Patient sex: M
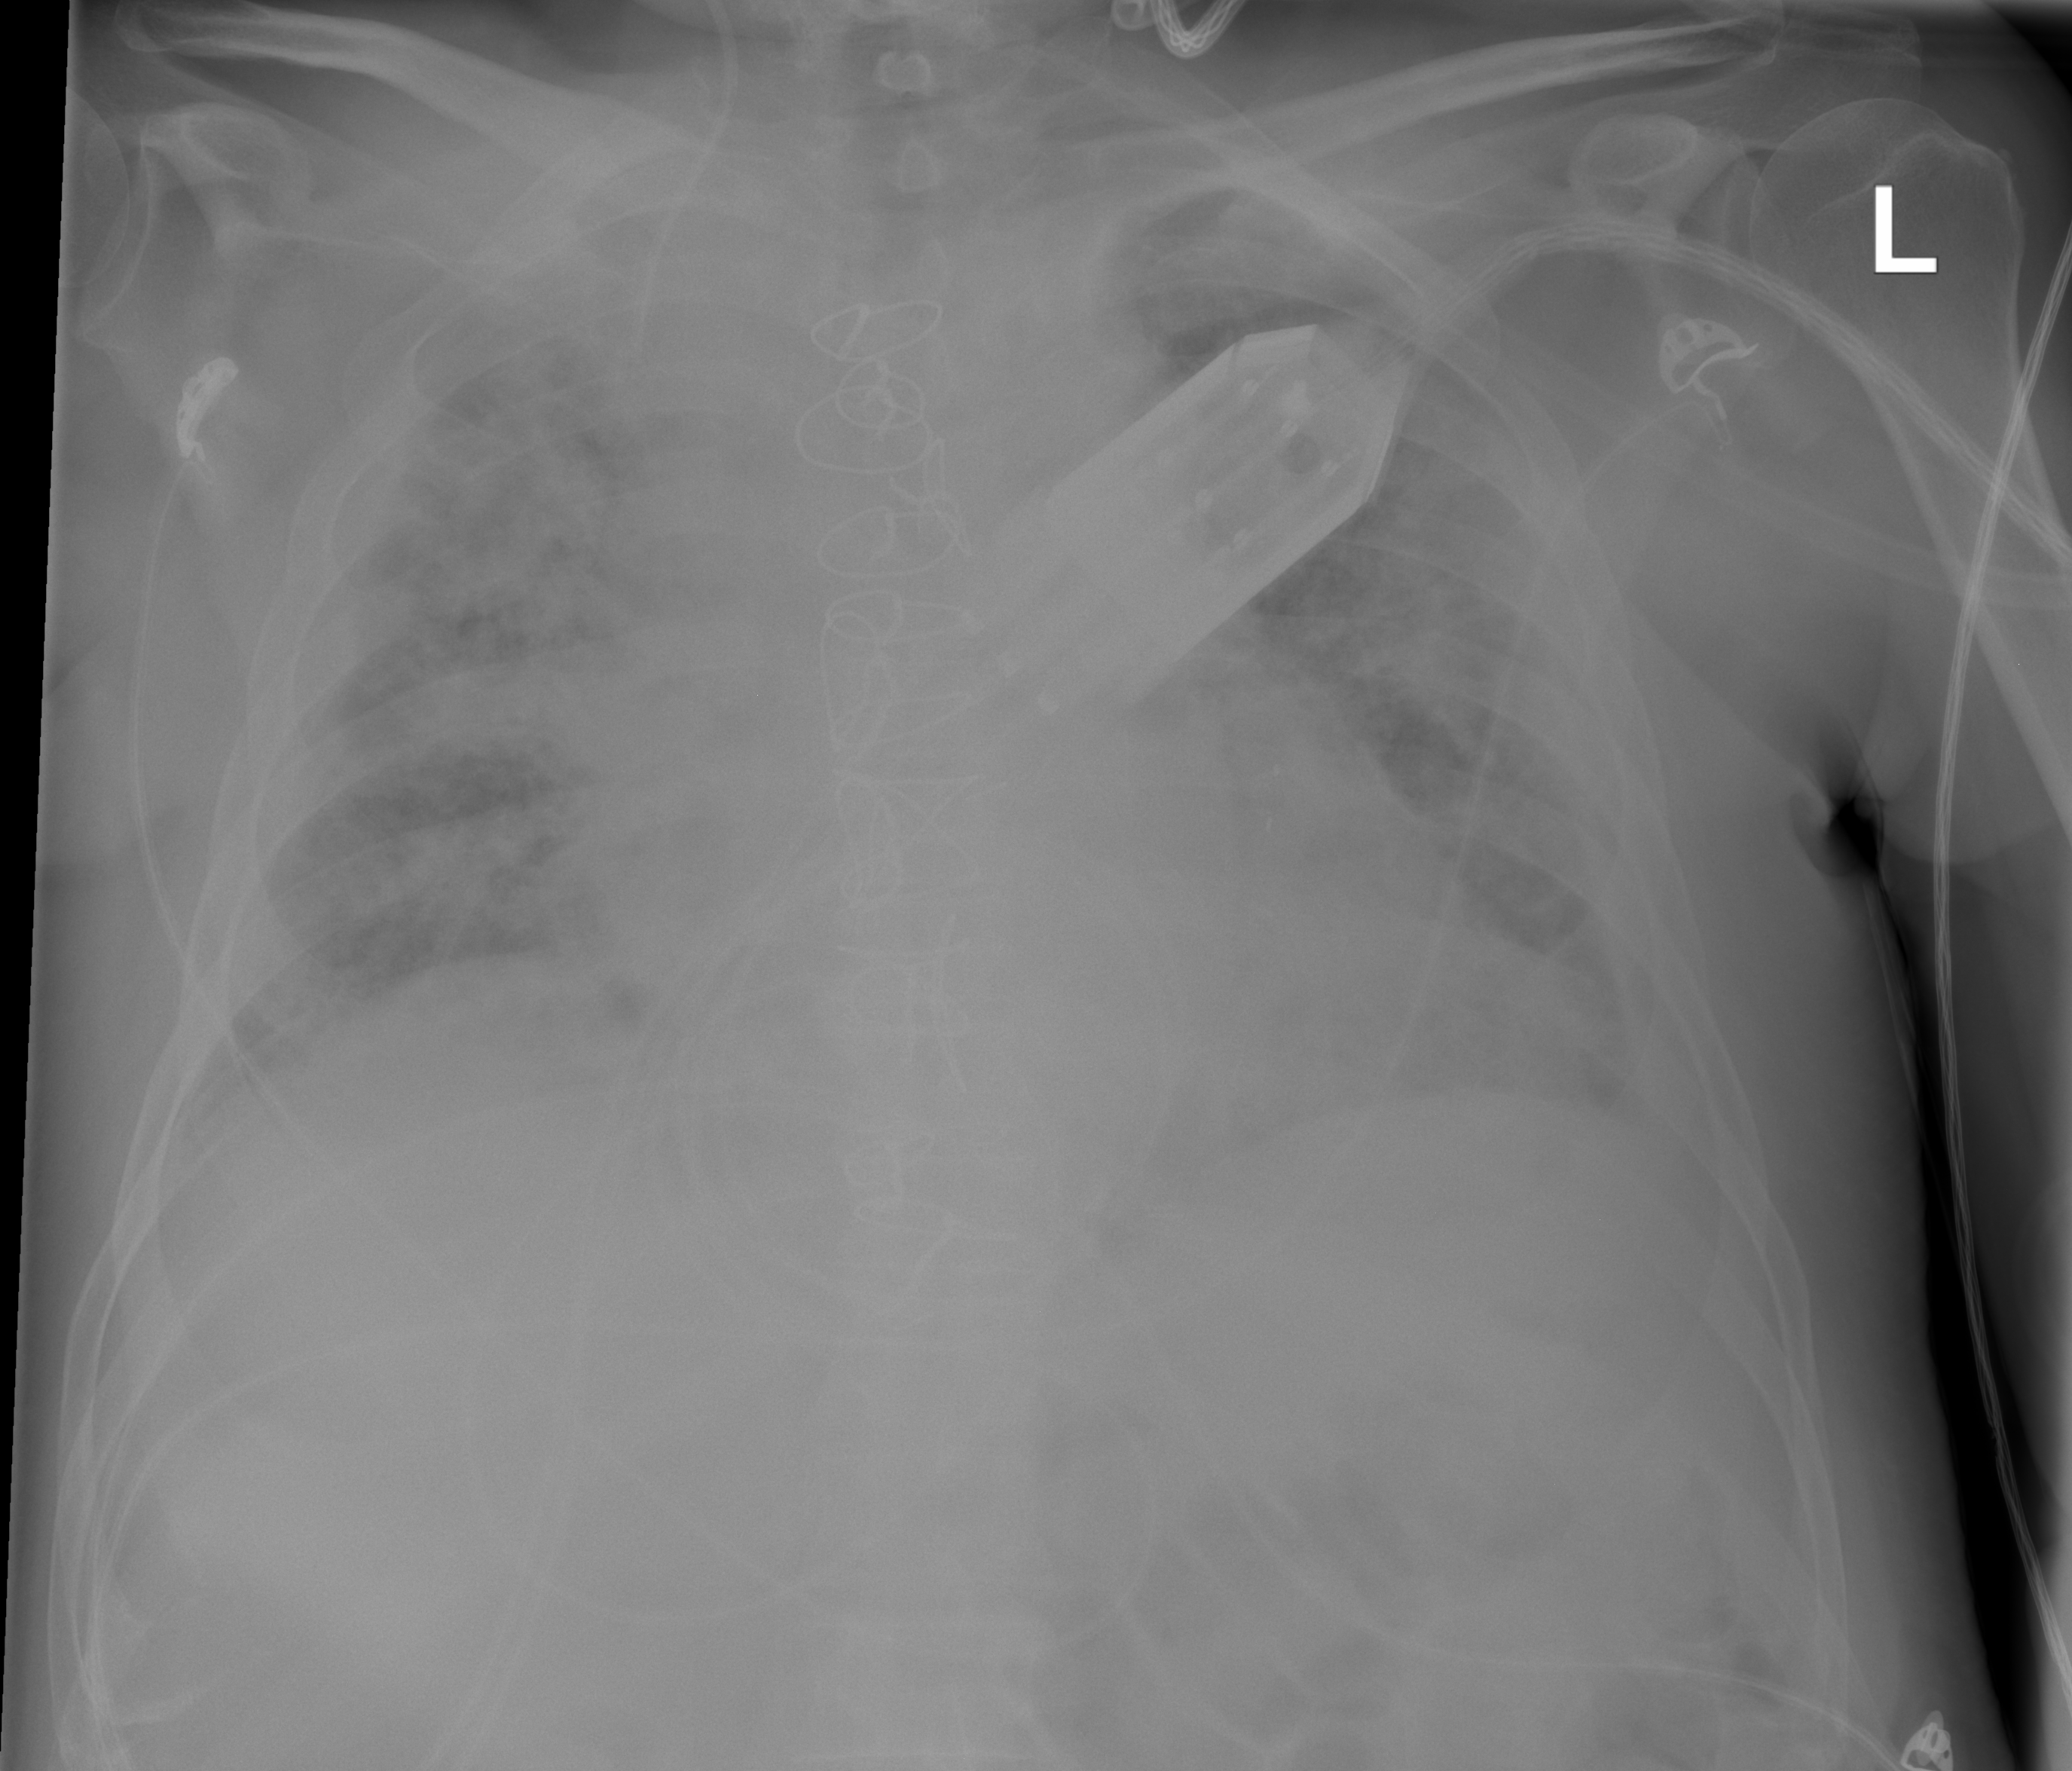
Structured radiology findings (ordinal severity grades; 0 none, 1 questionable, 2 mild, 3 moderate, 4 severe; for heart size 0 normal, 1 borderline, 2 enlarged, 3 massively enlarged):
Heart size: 2
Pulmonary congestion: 3
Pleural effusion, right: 1
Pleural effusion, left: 1
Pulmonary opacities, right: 4
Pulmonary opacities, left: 3
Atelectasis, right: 3
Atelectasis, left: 3